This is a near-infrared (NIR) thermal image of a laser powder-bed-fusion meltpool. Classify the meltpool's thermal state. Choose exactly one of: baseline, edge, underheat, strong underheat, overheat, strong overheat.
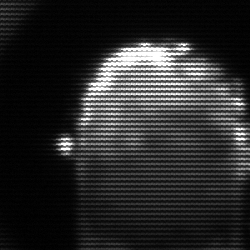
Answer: baseline